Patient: sex M, age 21
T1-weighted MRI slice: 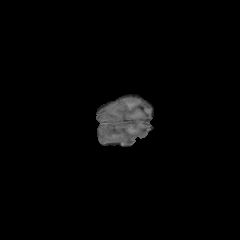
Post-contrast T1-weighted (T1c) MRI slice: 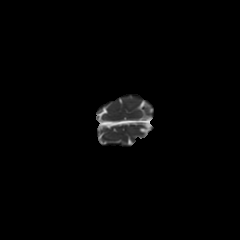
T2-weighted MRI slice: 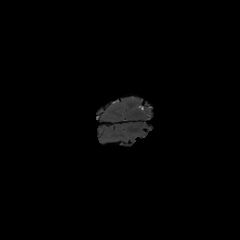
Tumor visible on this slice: no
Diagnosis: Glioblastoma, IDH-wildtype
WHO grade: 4